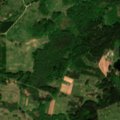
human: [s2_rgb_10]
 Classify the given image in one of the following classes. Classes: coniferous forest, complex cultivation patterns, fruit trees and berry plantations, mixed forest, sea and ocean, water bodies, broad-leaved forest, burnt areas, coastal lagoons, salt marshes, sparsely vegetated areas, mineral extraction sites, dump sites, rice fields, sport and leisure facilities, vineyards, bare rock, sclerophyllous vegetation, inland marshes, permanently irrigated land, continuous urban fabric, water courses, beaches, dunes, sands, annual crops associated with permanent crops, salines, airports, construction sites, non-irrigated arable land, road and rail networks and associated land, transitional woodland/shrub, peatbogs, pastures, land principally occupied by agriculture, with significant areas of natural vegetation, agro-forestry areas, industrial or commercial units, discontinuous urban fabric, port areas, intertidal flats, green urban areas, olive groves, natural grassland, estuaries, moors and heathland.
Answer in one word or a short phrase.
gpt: pastures, complex cultivation patterns, land principally occupied by agriculture, with significant areas of natural vegetation, broad-leaved forest, coniferous forest